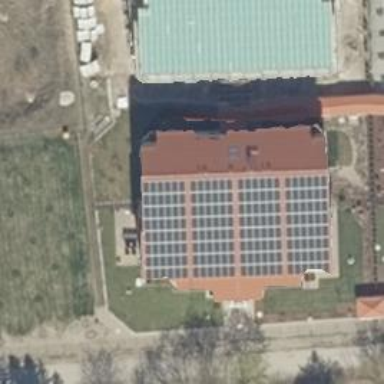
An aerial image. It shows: Solar photovoltaic panel generator.